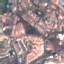
Land use / land cover: Residential